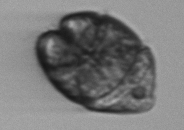
Label: Margalefidinium